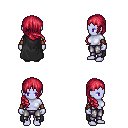
a pixel art fantasy rpg character, female body template, dark elf, purple skin, black cape, metal pants, ruby red right-swept hairstyle, cloth bracers, four views (front, back, left, right), 2x2 character sprite sheet, small pixel art, hard edges, no anti-aliasing